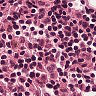
Metastatic tissue present: no